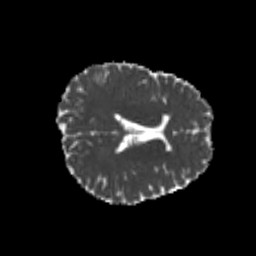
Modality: MD
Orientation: axial
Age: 25
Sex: female
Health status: healthy
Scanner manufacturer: philips
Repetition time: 7.396 s
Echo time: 0.08599 s